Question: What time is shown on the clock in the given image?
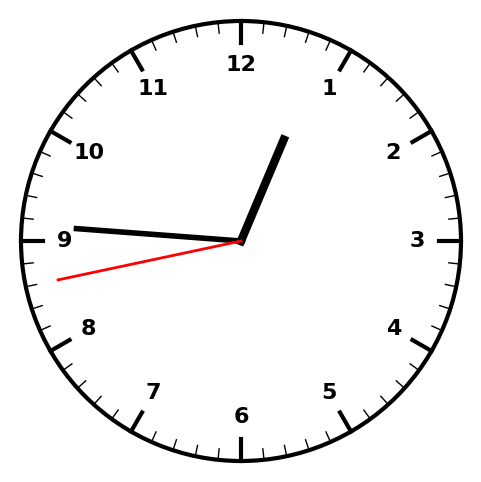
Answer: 12:45:43